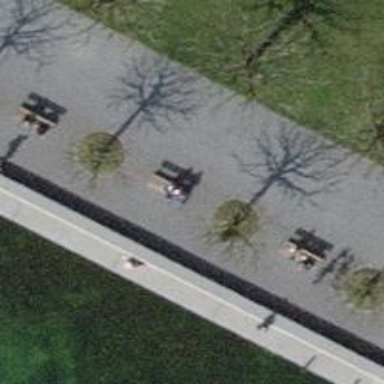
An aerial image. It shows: Brown bench in the vicinity.